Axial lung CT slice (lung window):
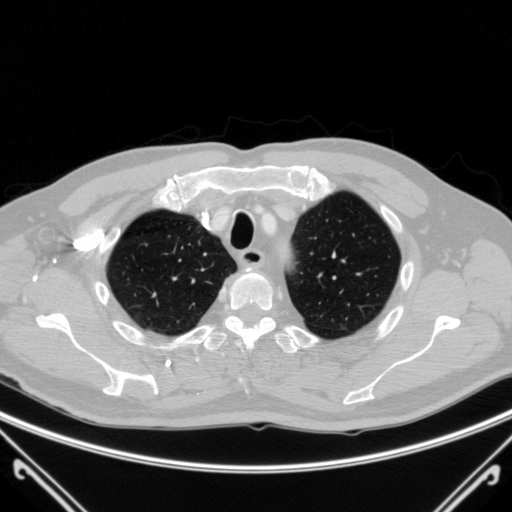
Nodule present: no